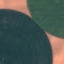
Land use / land cover class: AnnualCrop